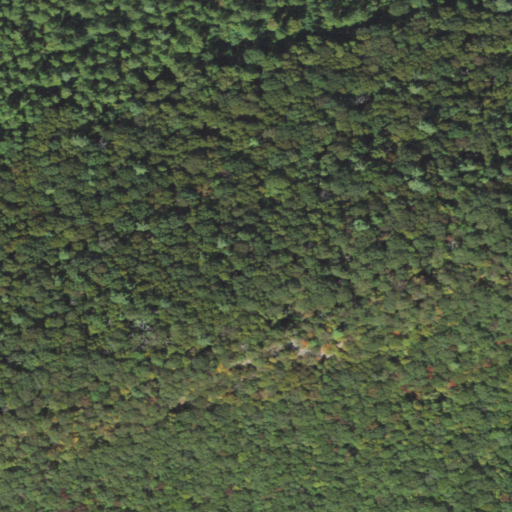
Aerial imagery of ridge(s) in Pennsylvania named Peters Mountain containing deciduous forest and mixed forest